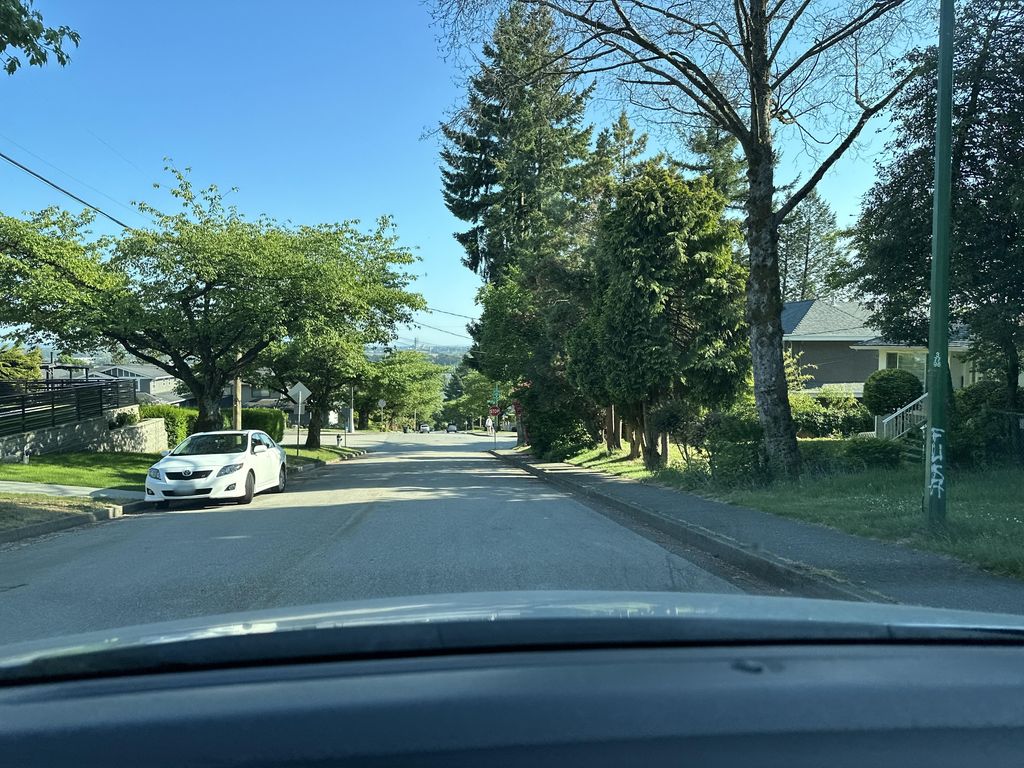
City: vancouver